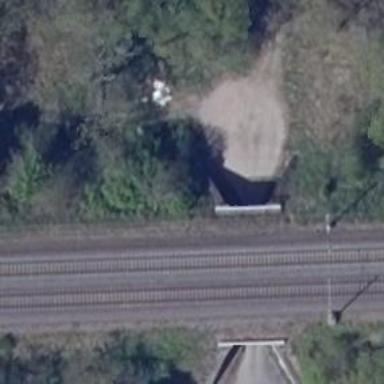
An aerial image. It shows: Concrete track passing through tunnel.